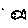
Label: fish